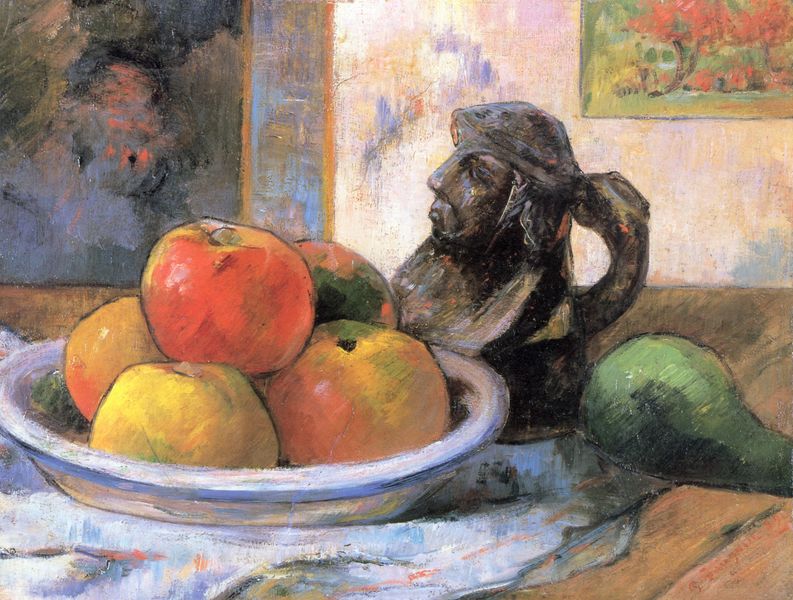
Titel: Stilleben mit Äpfel, Birne und Krug
Künstler: Paul Gauguin
Standort: Cambridge (Massachusetts)
Institution: Fogg Art Museum
Schlagwörter: blau, dunkel, gemälde, kopf, mann, schatten, weiß, cezanne, gelb, grün, impressionismus, ocker, braun, bunt, frankreich, grau, hell, hintergrund, holz, kreide, licht, mund, nase, orange, profil, schwarz, tisch, tür, obst, rot, tuch, beige, expressionismus, malerei, bart, kappe, wand, gesicht, mensch, rahmen, schale, schüssel, stein, teller, bild, bildnis, porträt, tischdecke, tischtuch, öl, pastos, figur, decke, locken, rosa, früchte, henkel, kanne, keramik, krug, skulptur, stilleben, stillleben, apfel, äpfel, bilder, ente, perspektive, moderne, farben, farbe, lila, violett, bank, dielen, rand, duktus, tapete, bohlen, bretter, gauguin, birne, griff, holztisch, fugen, gefäss, haufen, oberfläche, farbflächen, früchtestillleben, mundwinkel, selbstbildnis, denker, geometrisch, selbstportrait, körperschatten, putz, obstschale, jesus, gaugin, stapel, optische, täuschung, vertiefung, umrisslinien, auflage, trinkgefäss, bund, mango, gestapelt, umgebungsfarben, tahiti, antropomorph, gelb rot, aix, bine, pessimist, pbst, entenkopf, mangio, krug mit kopf, weißes tischtuch